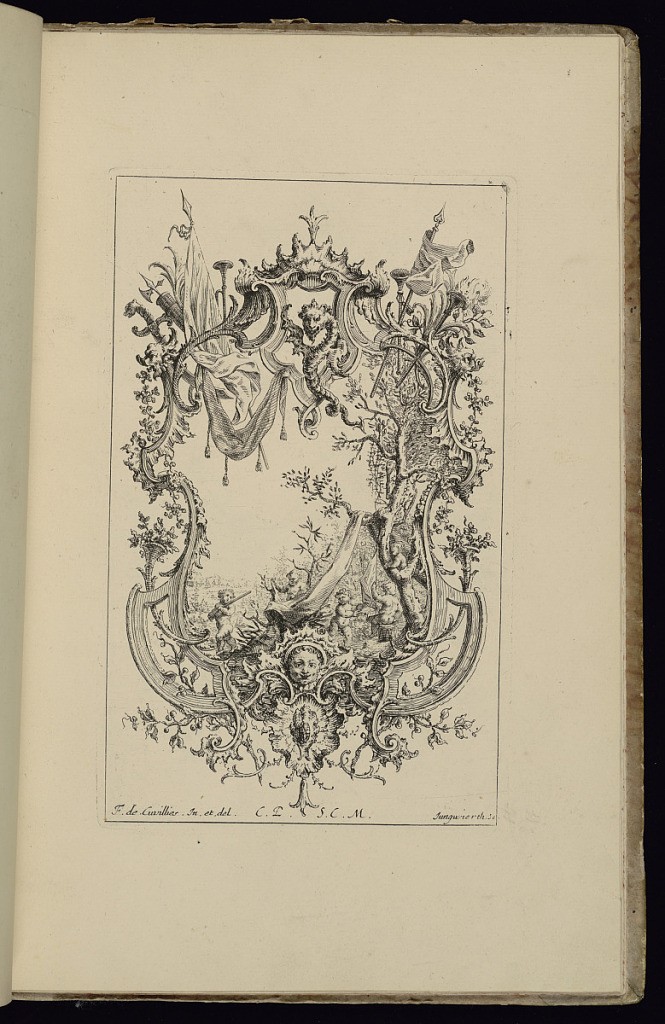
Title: Cartouche with Putti Mounting a Tent
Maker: François de Cuvilliés the Elder, Belgian, 1695 - 1768
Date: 1738
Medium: Engraving on cream laid paper
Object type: Bound print
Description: Design for an upright symmetrical cartouche, topped by a dragon; armorial trophies at upper right and left, vegetal decoration throughout, and a mascaron at lower center. Within the frame, a scene of putti figures setting up a tent or structure by draping fabric over tree branches. One putto sits on a drum and holds a banner.